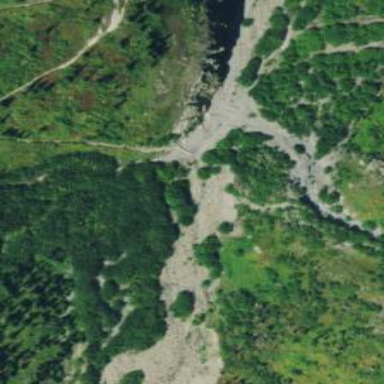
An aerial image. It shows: Hiking path.